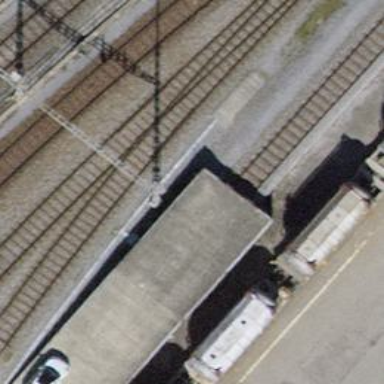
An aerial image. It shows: Buffer stop at loading facility with ramp.